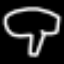
Label: mushroom